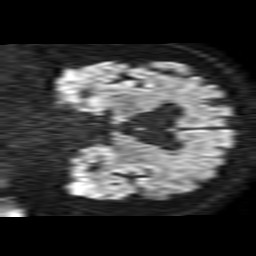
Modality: TRACE
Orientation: coronal
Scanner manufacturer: philips
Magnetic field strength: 1.5 T
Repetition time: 4.301 s
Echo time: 0.07117 s